Interaction volume radius: 5 \u00c5
Interaction volume height: 10 \u00c5
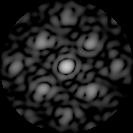
Disorder parameter: 0.419